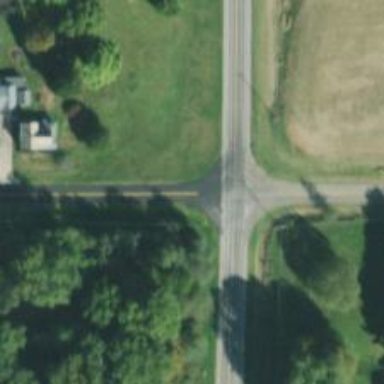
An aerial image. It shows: Stop road.